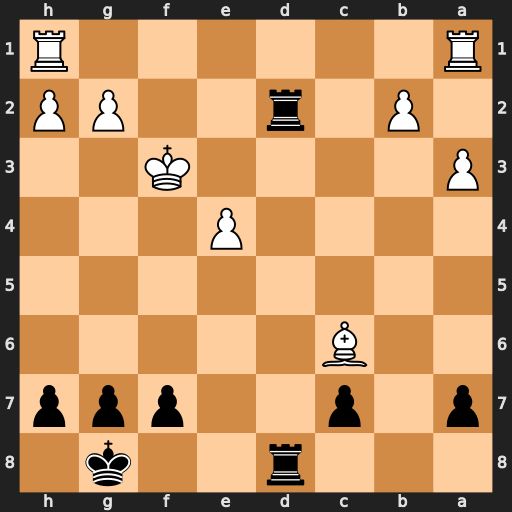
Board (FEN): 3r2k1/p1p2ppp/2B5/8/4P3/P4K2/1P1r2PP/R6R
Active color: b
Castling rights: -
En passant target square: -
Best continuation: R8d3+ Kf4 Rf2+ Ke5 f6+ Ke6 Rd6+ Ke7 Rxc6